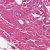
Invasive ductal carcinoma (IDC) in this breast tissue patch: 0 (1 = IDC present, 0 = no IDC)